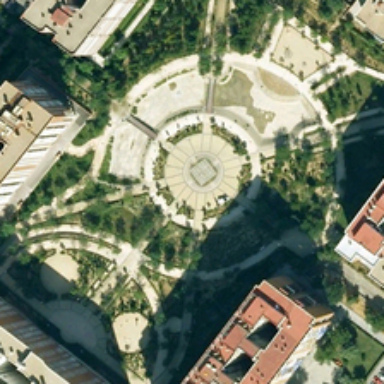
Several large buildings are around a rectangular square with many green trees .